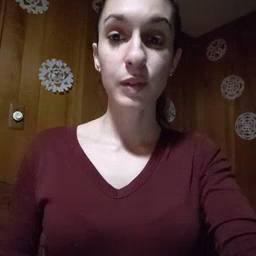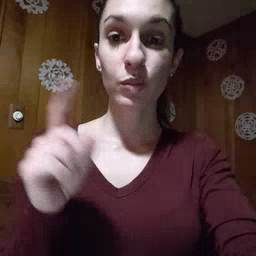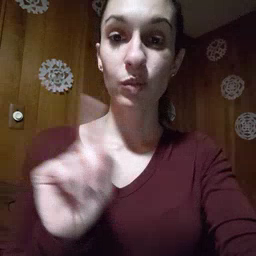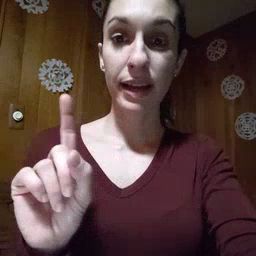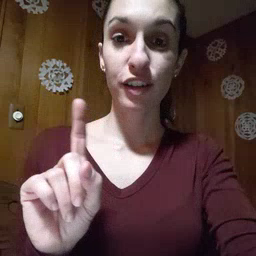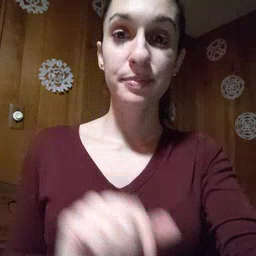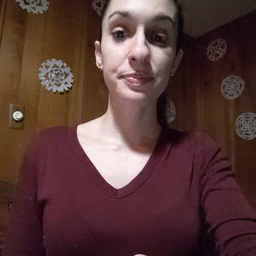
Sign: where